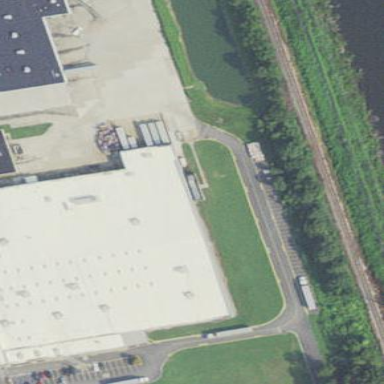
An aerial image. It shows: Wholesale shop building.